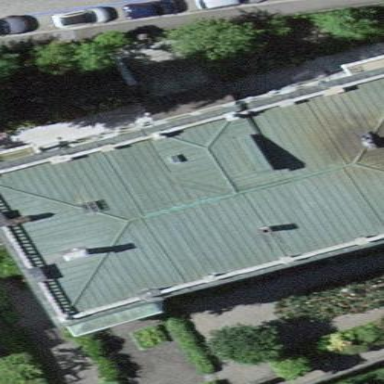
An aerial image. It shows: Building with hipped metal roof in pale green color.